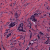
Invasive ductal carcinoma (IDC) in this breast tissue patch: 1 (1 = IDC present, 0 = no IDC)